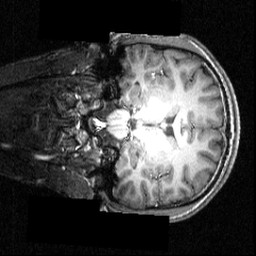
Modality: T1w
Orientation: coronal
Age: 18
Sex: male
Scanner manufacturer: siemens
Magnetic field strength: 3.951 T
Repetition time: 1.5 s
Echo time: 0.00335 s